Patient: sex M, age 47
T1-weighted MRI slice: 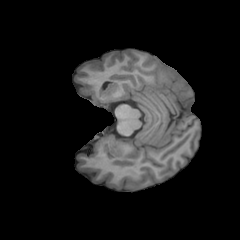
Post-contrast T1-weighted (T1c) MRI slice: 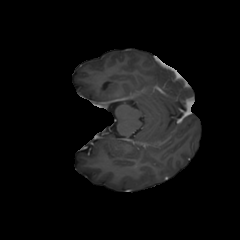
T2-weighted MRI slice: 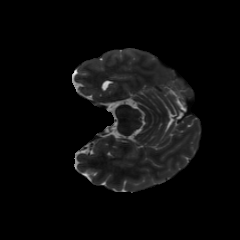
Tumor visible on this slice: no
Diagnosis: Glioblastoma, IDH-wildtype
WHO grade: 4